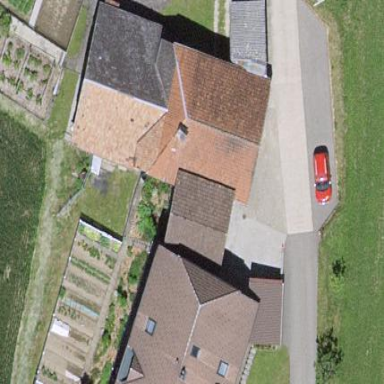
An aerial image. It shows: Rural barn.